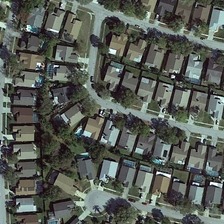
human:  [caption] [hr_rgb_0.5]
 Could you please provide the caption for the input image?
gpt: many green trees and buildings are in a dense residential area .

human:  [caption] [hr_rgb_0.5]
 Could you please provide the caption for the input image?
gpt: many green trees and buildings are in a dense residential area .

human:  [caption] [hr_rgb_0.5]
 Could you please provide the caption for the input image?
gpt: these houses is orderly arranged in the area while they are decorated with some plants .

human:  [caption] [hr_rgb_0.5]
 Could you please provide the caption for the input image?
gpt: these houses is orderly arranged in the area while they are decorated with some plants .

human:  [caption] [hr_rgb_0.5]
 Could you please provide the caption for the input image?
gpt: many green trees and buildings are in a dense residential area .